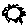
Label: sun